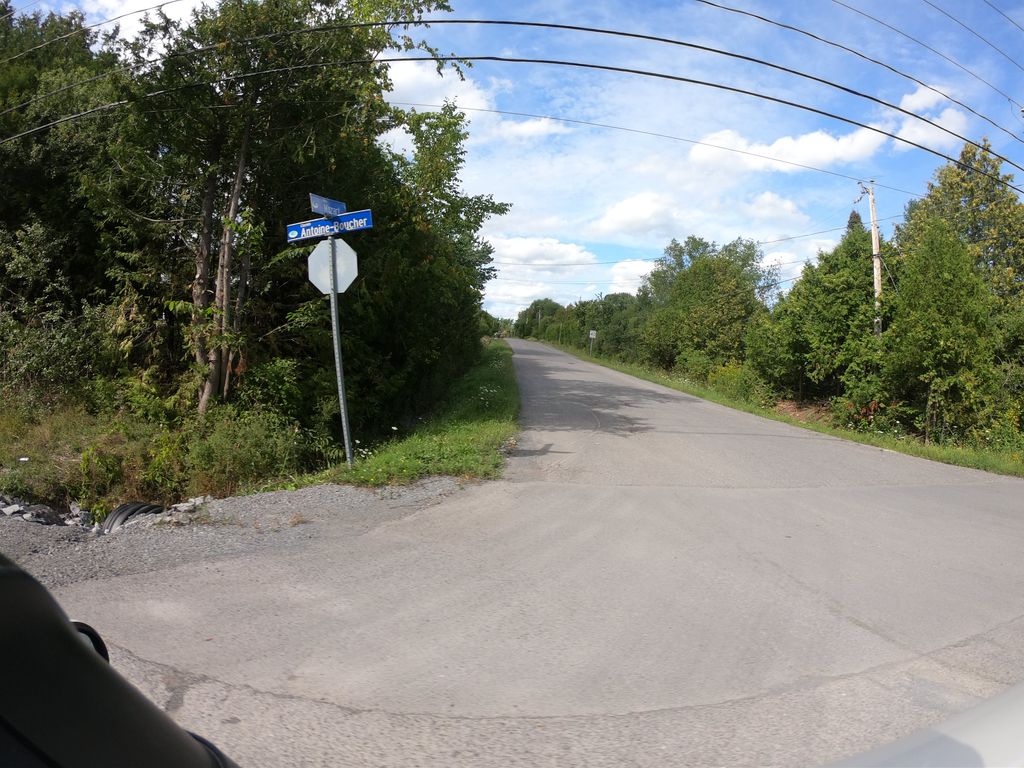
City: ottawa-gatineau